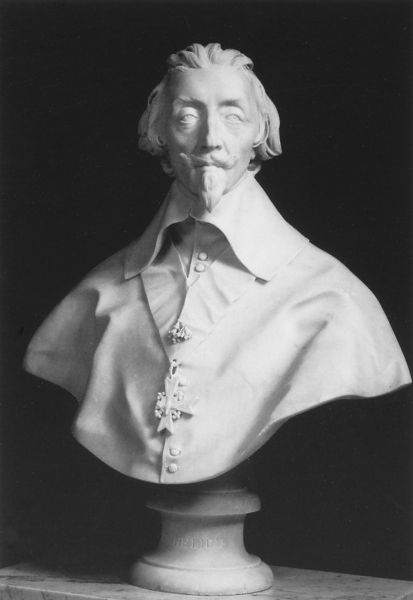
Titel: Büste von Kardinal Richelieu
Künstler: Giovanni Lorenzo Bernini
Institution: Paris, Musée du Louvre
Schlagwörter: kopf, mann, schatten, weiß, frankreich, frisur, haar, licht, marmor, profil, stirn, blick, bart, augen, falten, gesicht, kragen, sockel, stein, auge, haare, mantel, knopf, schultern, skulptur, büste, faltenwurf, knöpfe, kinnbart, kreuz, schwarzweiss, orden, kardinal, spitzbart, gesucht, büset, 19. jahrhundert